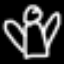
Label: angel